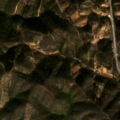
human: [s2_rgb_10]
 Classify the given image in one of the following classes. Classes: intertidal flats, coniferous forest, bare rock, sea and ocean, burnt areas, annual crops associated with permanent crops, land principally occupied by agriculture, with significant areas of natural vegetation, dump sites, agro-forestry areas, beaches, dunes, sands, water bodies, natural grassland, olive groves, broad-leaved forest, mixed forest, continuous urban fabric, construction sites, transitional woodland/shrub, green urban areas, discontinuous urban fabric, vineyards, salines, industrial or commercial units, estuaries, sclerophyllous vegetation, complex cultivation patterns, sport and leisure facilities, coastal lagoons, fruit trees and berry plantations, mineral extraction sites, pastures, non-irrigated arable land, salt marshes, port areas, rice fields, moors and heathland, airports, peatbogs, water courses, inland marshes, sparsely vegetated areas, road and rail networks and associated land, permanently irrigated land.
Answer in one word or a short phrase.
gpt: land principally occupied by agriculture, with significant areas of natural vegetation, broad-leaved forest, sclerophyllous vegetation, transitional woodland/shrub